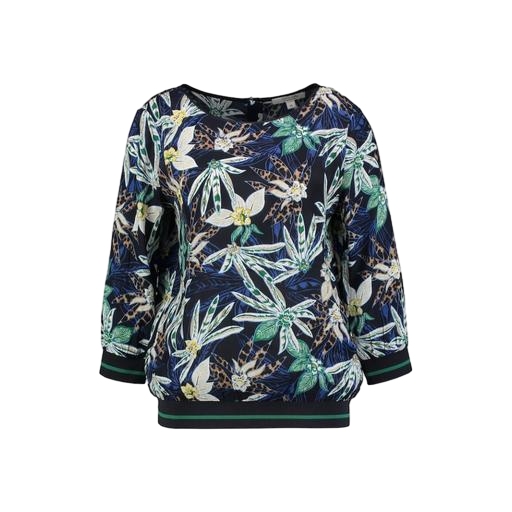
multicolor floral-print t-shirt only macy, blue plus size printed t-shirt only macy, blue floral-print top, white background